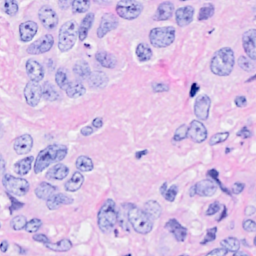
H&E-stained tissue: Breast